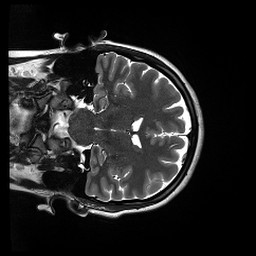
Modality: T2w
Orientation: coronal
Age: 22
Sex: female